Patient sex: F
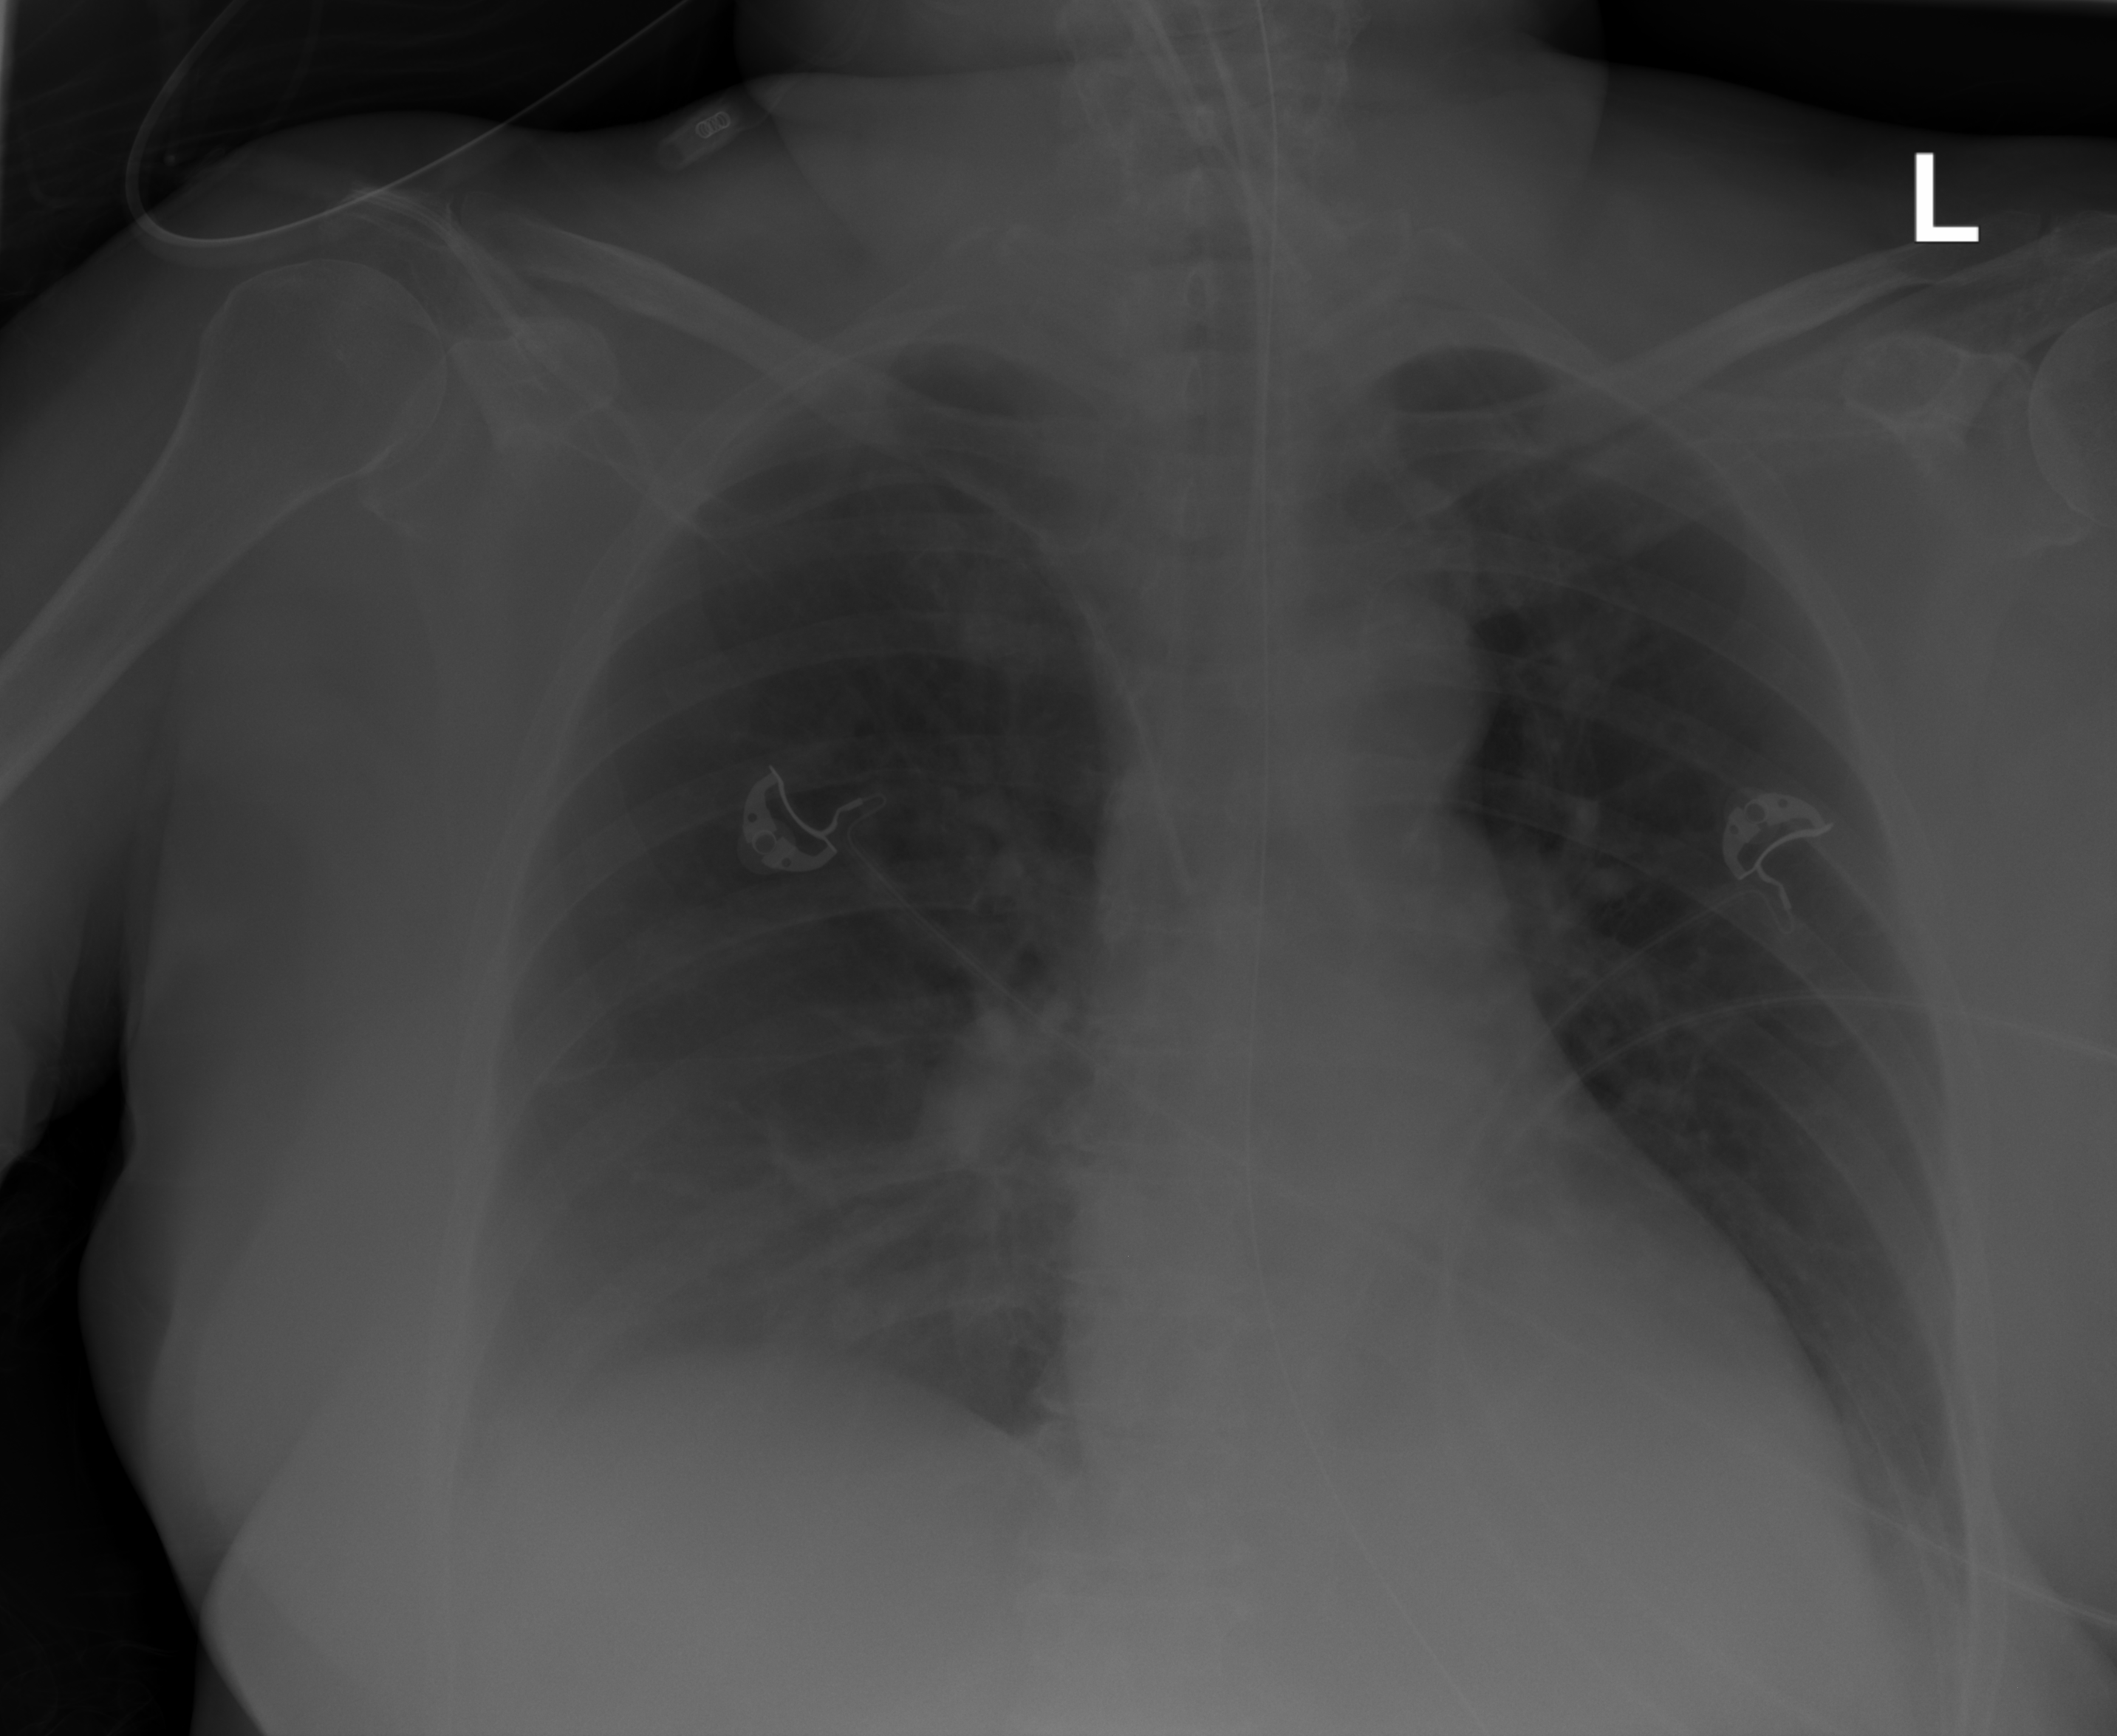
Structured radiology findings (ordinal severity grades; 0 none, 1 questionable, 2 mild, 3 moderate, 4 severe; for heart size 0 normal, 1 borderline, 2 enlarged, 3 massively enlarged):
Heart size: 0
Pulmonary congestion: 0
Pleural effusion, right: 2
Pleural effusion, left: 2
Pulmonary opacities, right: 0
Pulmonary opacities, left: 0
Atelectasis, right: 2
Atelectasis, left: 2